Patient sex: M
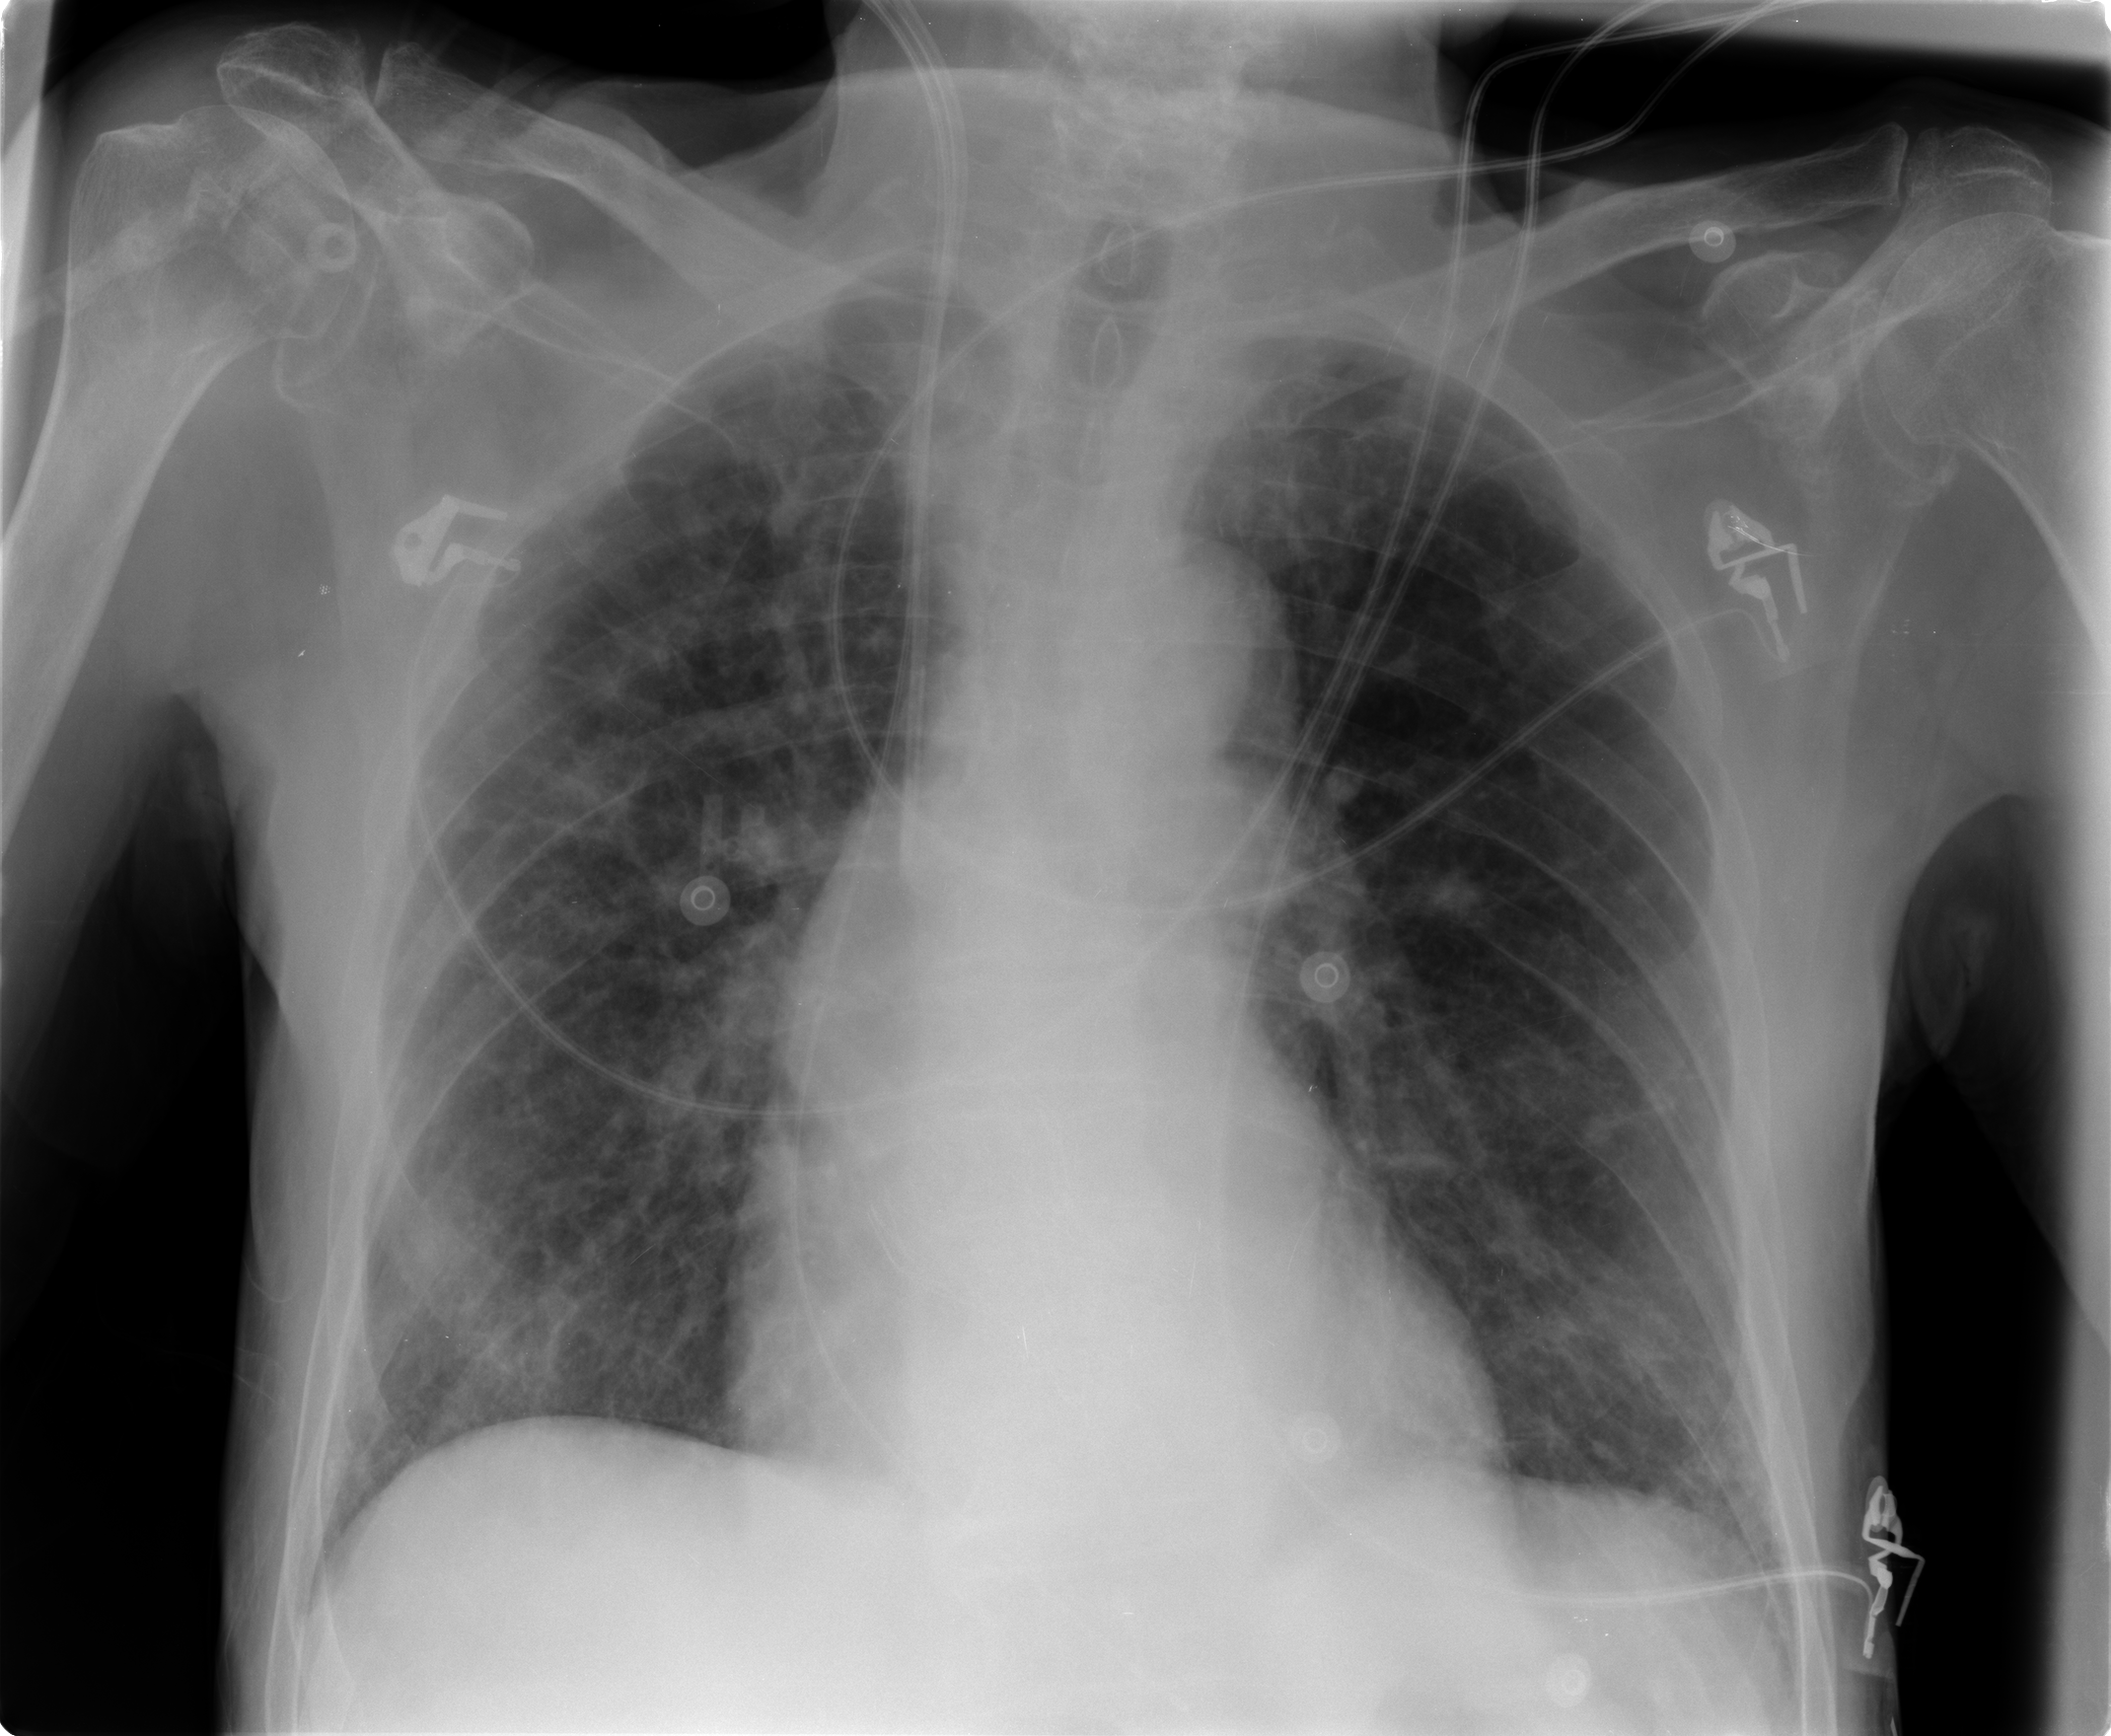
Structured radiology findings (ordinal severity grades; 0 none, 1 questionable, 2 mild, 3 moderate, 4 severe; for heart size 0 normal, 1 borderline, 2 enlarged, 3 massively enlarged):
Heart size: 0
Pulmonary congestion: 1
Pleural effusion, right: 0
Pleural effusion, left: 0
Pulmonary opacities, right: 1
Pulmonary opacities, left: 1
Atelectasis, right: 1
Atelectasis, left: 1